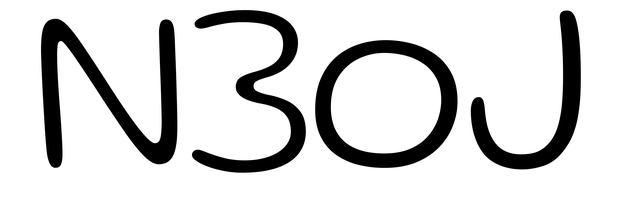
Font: Gluten_ExtraLight